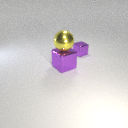
large purple metal cube in front of small purple metal cube